Question: <URL>
I use this php function taken from the documentation
'''
/**
* Print files belonging to a folder.
*
* @param apiDriveService $service Drive API service instance.
* @param String $folderId ID of the folder to print files from.
*/
function printFilesInFolder($service, $folderId) {
$pageToken = NULL;
do {
try {
$parameters = array();
if ($pageToken) {
$parameters['pageToken'] = $pageToken;
}
$children = $service->children->listChildren($folderId, $parameters);
foreach ($children->getItems() as $child) {
print 'File Id: ' . $child->getId();
}
$pageToken = $children->getNextPageToken();
} catch (Exception $e) {
print "An error occurred: " . $e->getMessage();
$pageToken = NULL;
}
} while ($pageToken);
}
'''
And i have 2 files in this folder, one is a picture and the other is folder but the $children var doesn't contain any item :
'''
ChildList Object
(
[nextPageToken] =>
[kind] => drive#childList
[__itemsType:protected] => ChildReference
[__itemsDataType:protected] => array
[items] => Array
(
)
[nextLink] =>
[etag] => "WtRjAPZWbDA7_fkFjc5ojsEvE7I/lmSsH-kN3I4LpwShGKUKAM7cxbI"
[selfLink] => https://www.googleapis.com/drive/v2/files/0B--Zn-zouTFrRURaNWp5VDN5LTA/children
)
'''
I also checked the folderId and is the good one, so not problem there.
My folder :

And i don't have any error message
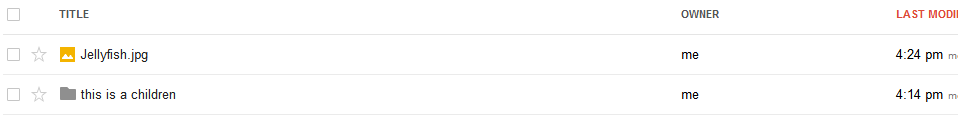
Answer: If you want to be able to list files, the only option is to use the broader scope: <URL>. Please be aware that we do not recommend using this scope if listing files is not needed. by Alain